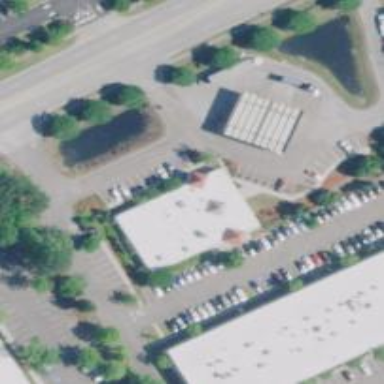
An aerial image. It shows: Convenience shop.